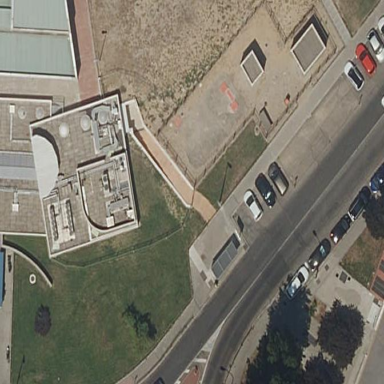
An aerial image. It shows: Part of building is shown in the image.